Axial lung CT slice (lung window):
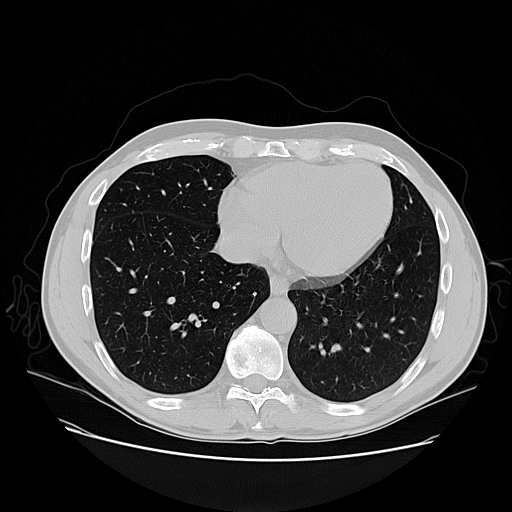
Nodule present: no